Field crop: maize
Growth stage: 2
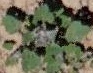
Species: chenopodium